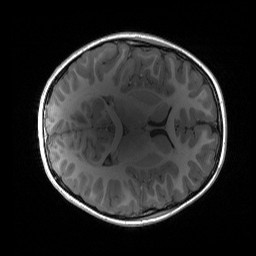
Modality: T1w
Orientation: axial
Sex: male
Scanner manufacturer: siemens
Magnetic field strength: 3 T
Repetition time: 1.9 s
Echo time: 0.00243 s